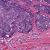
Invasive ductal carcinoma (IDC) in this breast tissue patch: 0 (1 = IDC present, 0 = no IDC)